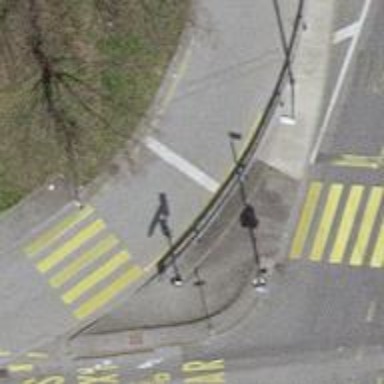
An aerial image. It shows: Road with traffic signals.